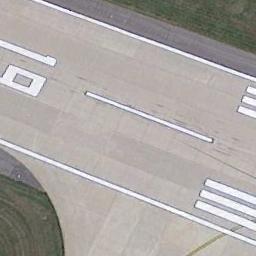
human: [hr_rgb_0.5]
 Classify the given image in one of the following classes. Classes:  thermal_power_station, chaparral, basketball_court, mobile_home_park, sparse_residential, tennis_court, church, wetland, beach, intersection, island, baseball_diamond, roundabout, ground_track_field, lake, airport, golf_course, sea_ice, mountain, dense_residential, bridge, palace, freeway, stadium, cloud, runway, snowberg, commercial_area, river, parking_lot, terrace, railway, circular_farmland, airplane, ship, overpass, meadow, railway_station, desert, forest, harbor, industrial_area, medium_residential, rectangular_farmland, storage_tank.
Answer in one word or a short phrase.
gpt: runway